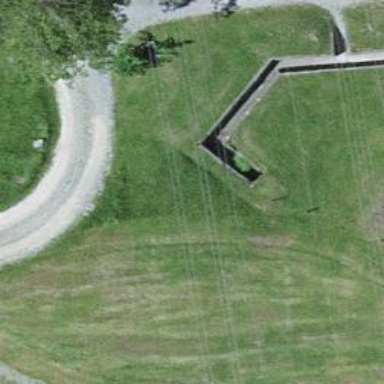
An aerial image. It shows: Retaining wall.